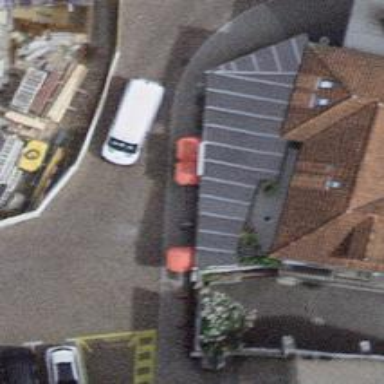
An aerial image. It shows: Restaurant.